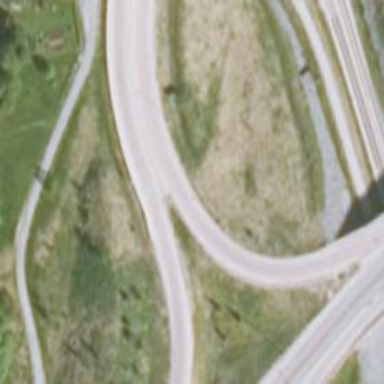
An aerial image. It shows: Trunk link highway.